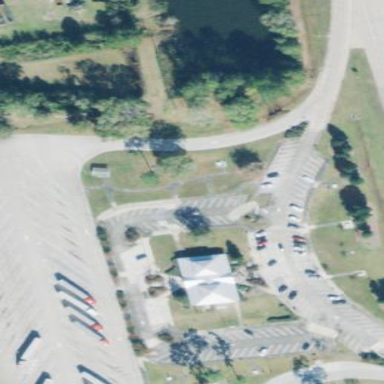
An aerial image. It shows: Rest area along the road designated as picnic site.